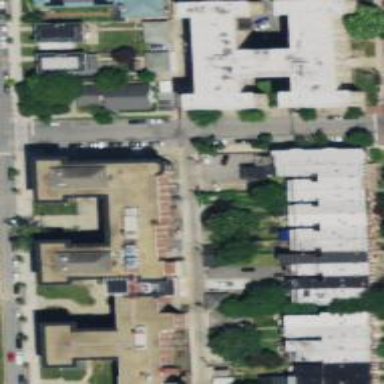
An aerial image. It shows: Healthcare clinic is depicted in the image.